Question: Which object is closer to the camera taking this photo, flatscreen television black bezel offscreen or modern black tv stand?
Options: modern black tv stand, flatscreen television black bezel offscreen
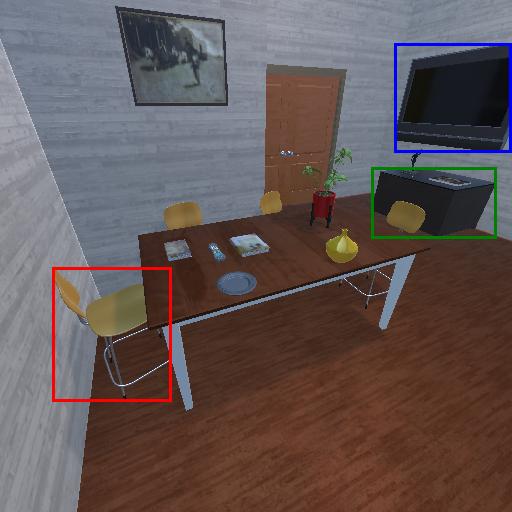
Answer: modern black tv stand